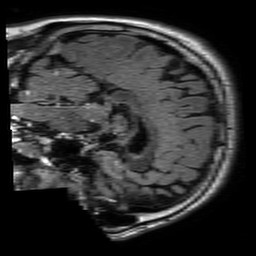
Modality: FLAIR
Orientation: sagittal
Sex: male
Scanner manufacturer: philips
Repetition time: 11 s
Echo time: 0.125 s